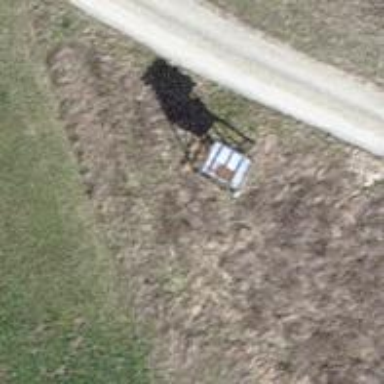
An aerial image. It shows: Hunting stand.